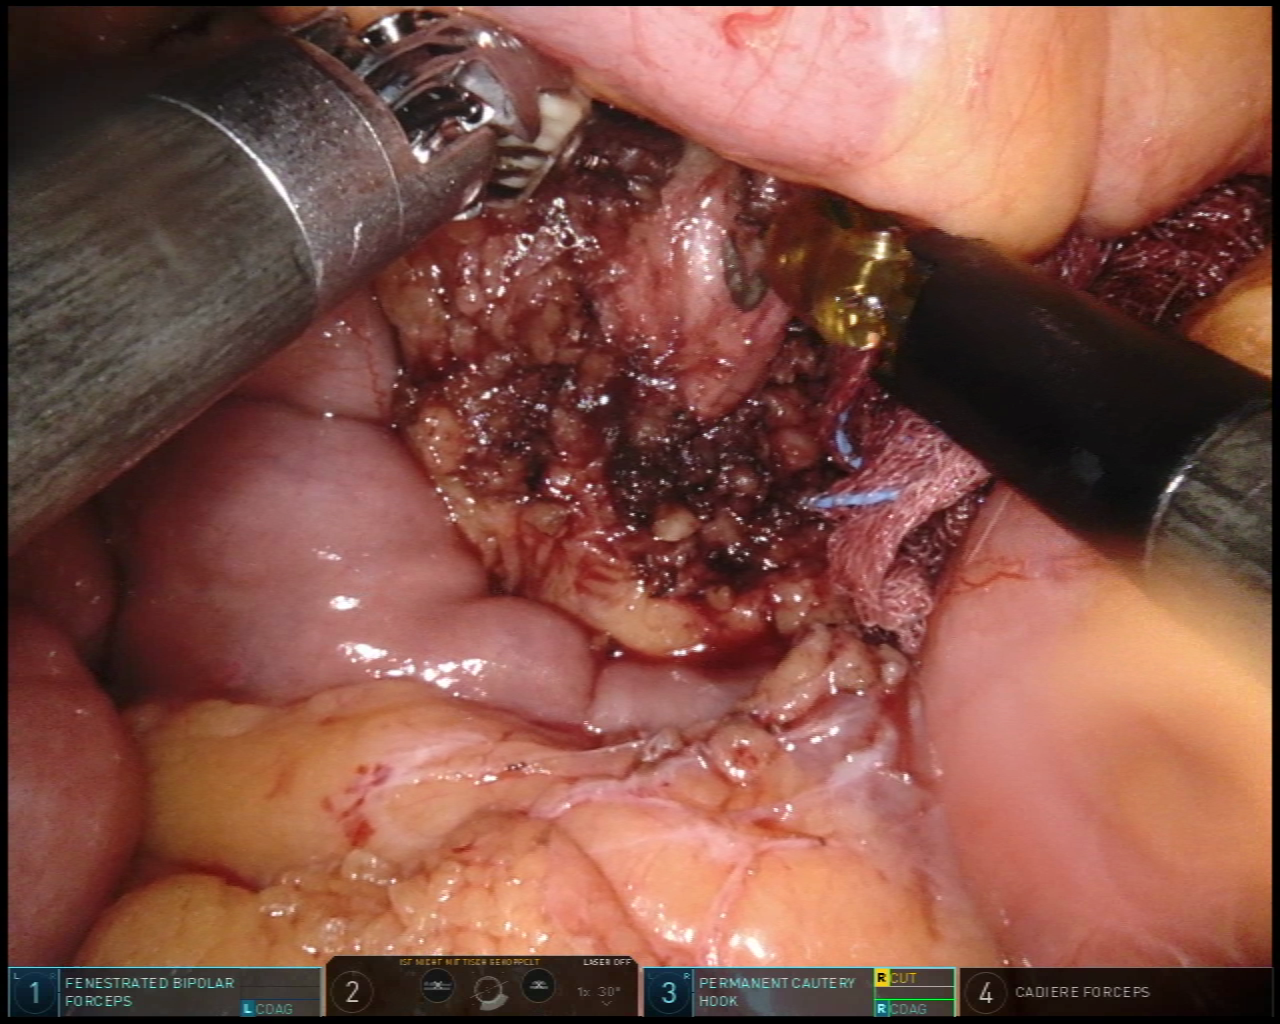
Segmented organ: inferior_mesenteric_artery
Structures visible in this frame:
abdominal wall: no
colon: yes
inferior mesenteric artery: yes
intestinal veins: no
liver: no
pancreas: no
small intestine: yes
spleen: no
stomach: no
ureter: no
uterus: no
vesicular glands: no